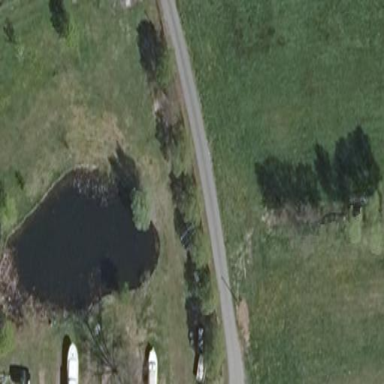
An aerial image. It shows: Serene pond surrounded by nature.